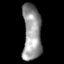
Tissue: lung
Cell type: Epithelial cells
Senescence score: 0.1347
Nuclear area (px): 1010
Mean DAPI intensity: 149.487